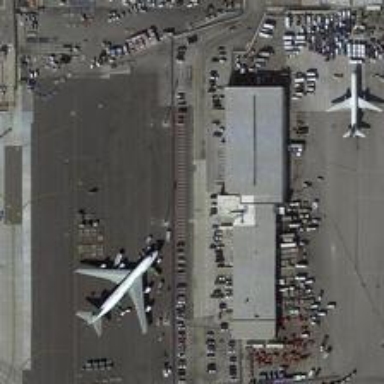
Around every plane, numerous containers can be seen .